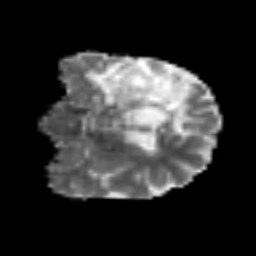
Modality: MD
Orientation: coronal
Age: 50
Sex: male
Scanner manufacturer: siemens
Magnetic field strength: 3 T
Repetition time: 6.1 s
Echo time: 0.101 s